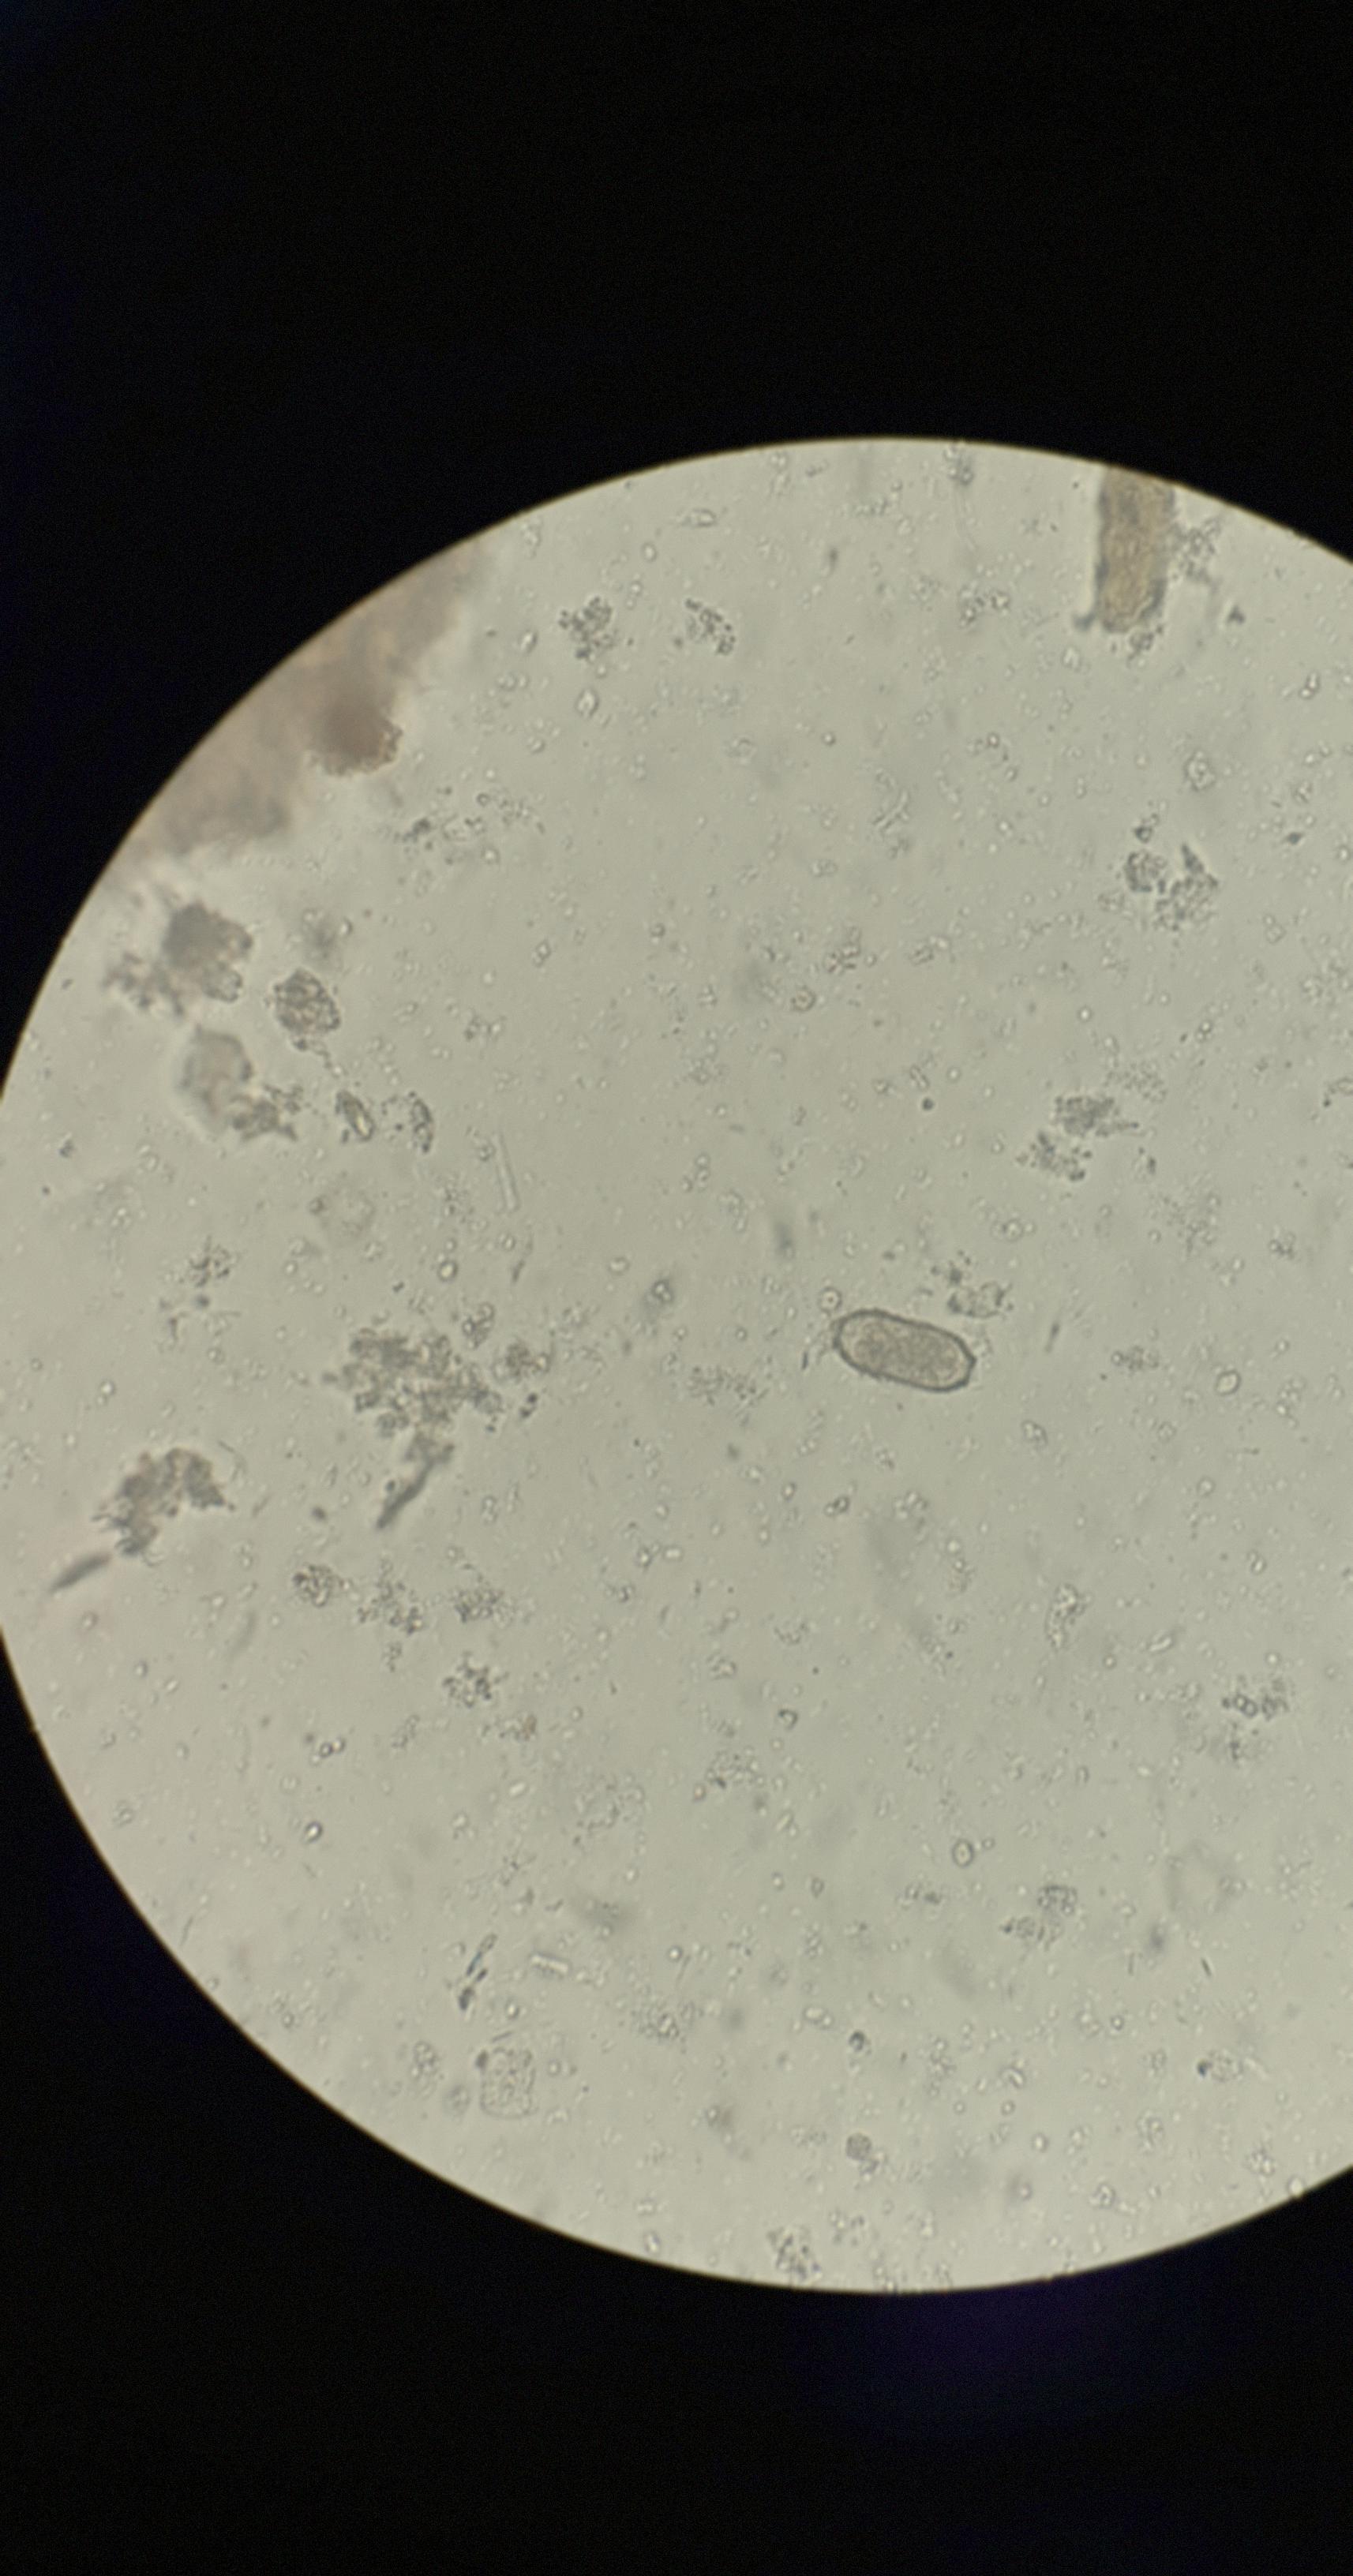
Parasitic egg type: Capillaria philippinensis